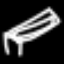
Label: bed